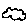
Label: cloud